Question: I'm having trouble trying to run a 'VLOOKUP' query in Google Sheets. I'm trying to see if a value already exists in a given column. However, I need to sanitize the inputs since the provided numbers have 9 digits, and the inputs have 12. For example,
- '123456789'- '999123456789'
I get the needed value from the input using the 'RIGHT' Function taking the last 9 values
- '=RIGHT(B1,9)'
Then run the 'VLOOKUP' function
- '=VLOOKUP(C1,B:B,1,0)'
The result in get in Cell D1 is:
> N/A. The error I get is "Did not find 123456789 in the VLOOKUP evaluation"

I'm not sure what I'm doing wrong here since this formula works correctly in Excel.
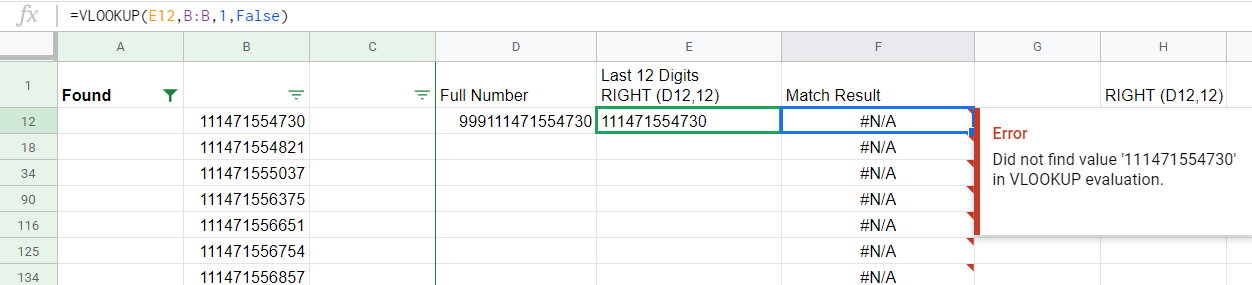
Answer: the issue is that 'RIGHT' converts number to text string
the solution is:
'''
=VLOOKUP(C1*1, A1, 1, 0)
'''
and here you can see what's going on:
<URL>
or directly:
'''
=VLOOKUP(RIGHT(B1, 9)*1, A1, 1, 0)
'''
but if you just want to check if partial number is present in full number you can do:
'''
=REGEXEXTRACT(B1&"", A1&"")
'''
and ArrayFormula of that would be:
'''
=ARRAYFORMULA(IF(A1:A<>"", IFERROR(REGEXEXTRACT(B1:B&"", A1&""), "no"), ))
'''